Question: What feature is visible?
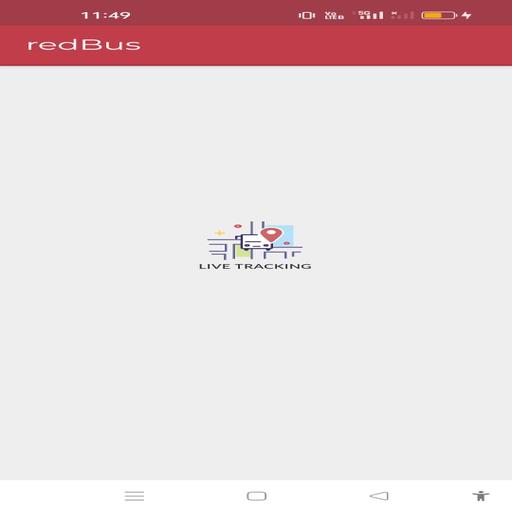
Answer: Live  Tracking